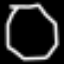
Label: octagon